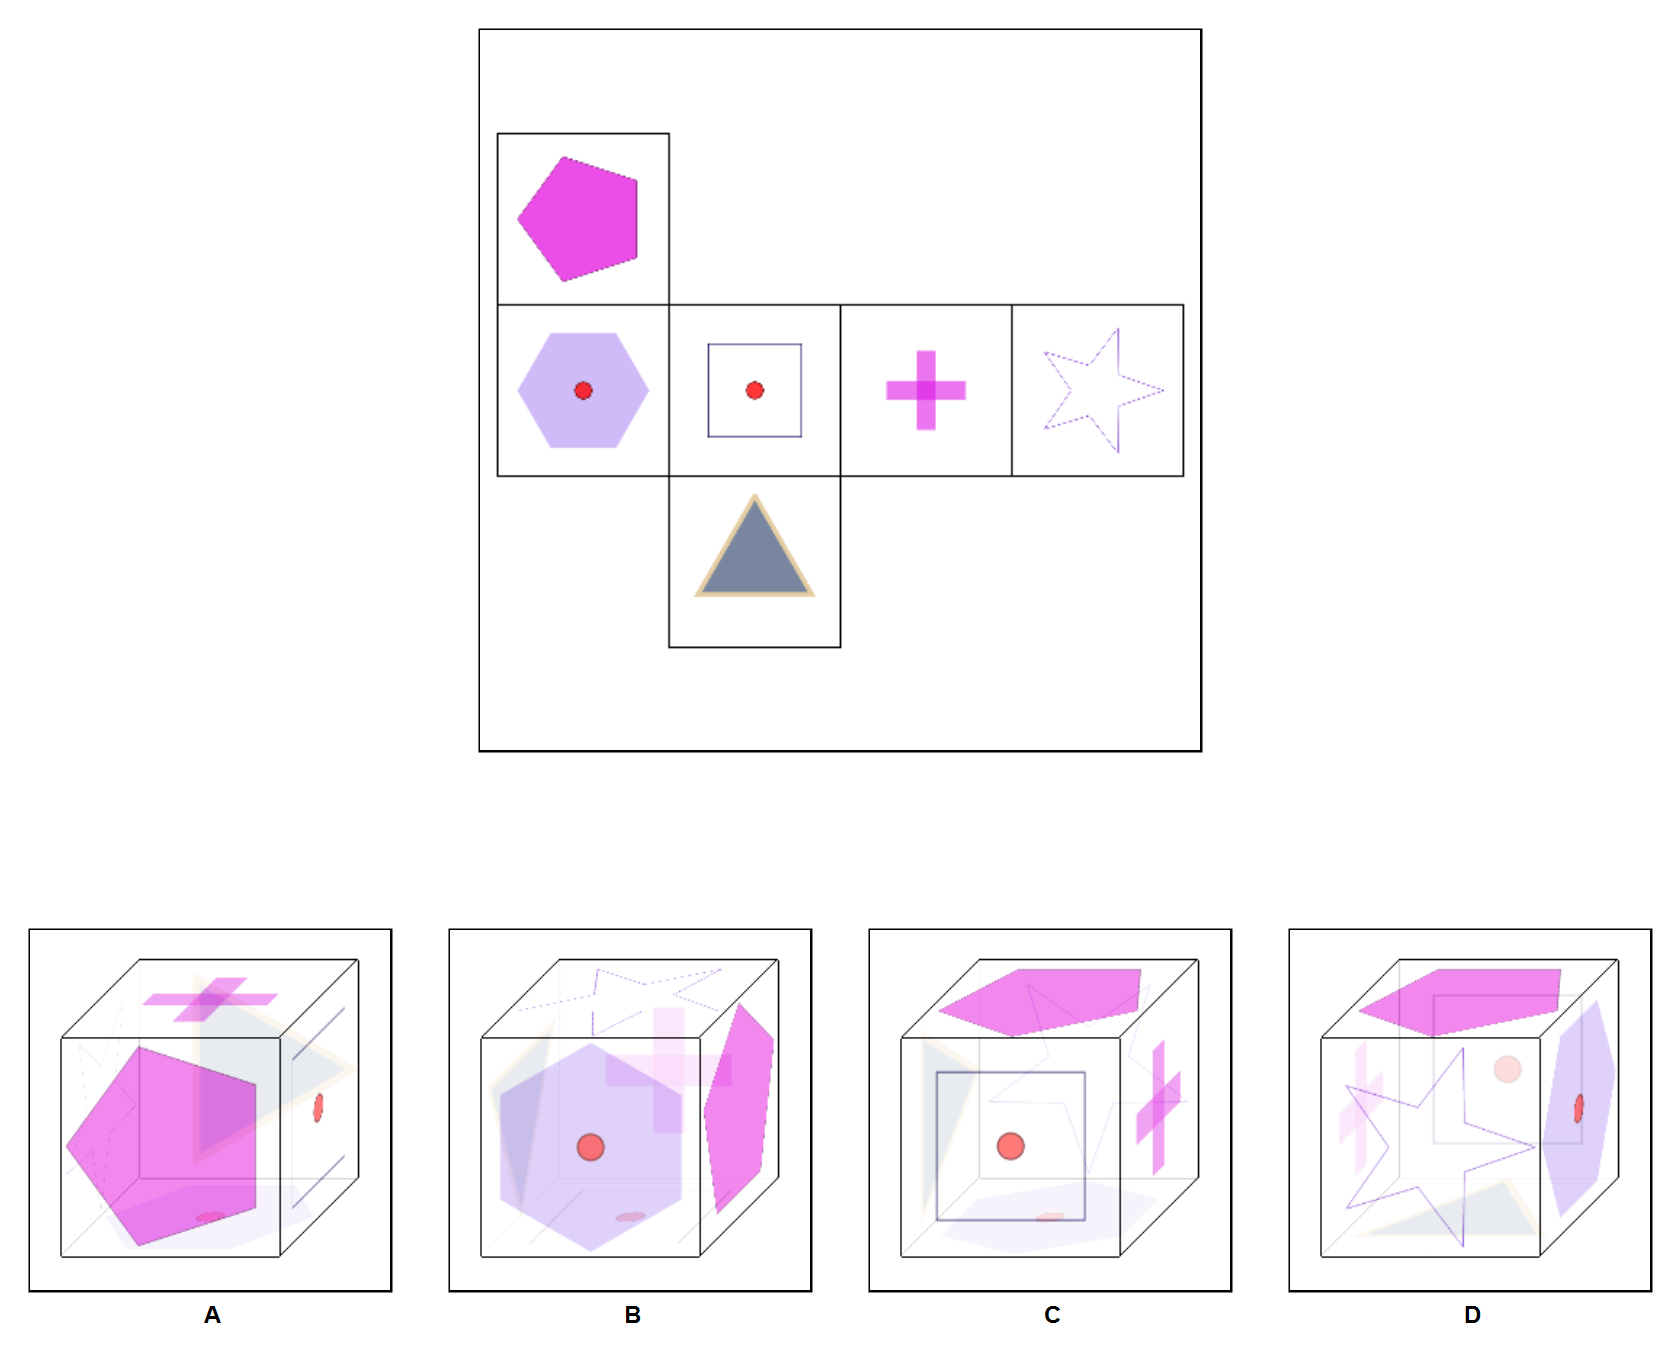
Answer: C